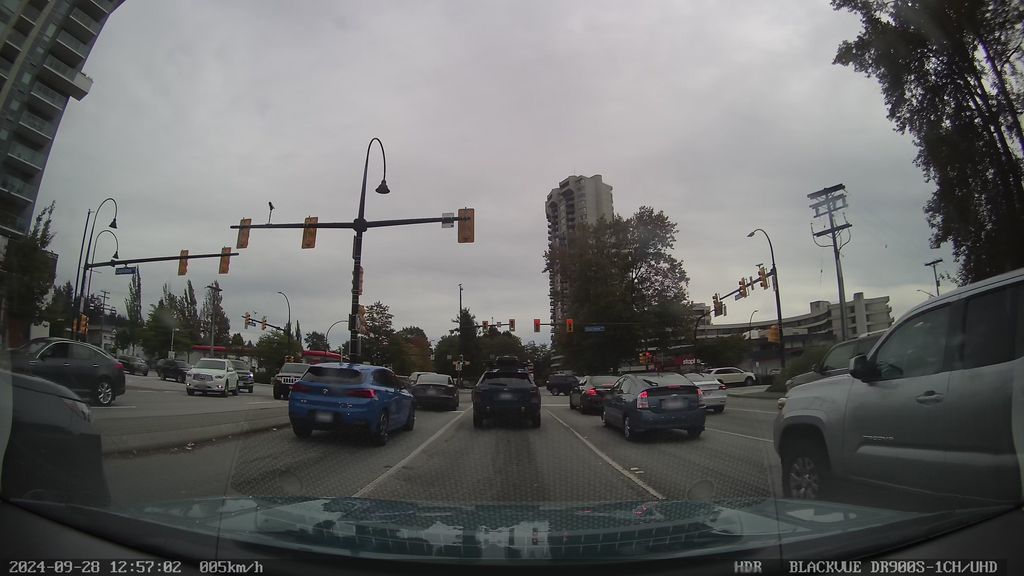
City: vancouver